Question: Except my main activity, I need all my remaining activities not being fullsized. So on each 'onCreate' I run the following snippet:
'''
final Display display = getWindowManager().getDefaultDisplay();
final Point size = new Point();
display.getSize(size);
final WindowManager.LayoutParams params = getWindow().getAttributes();
params.height = (int) (size.y * 0.6);
params.width = (int) (size.x * 0.9);
'''
This works right, Activity window is resized and centered in the screen, so now I have this activity on top and the main activity (which started this second) in background - but even this one is smaller in size, the remaining unused screen layout is totally opaque.
My goal is to make the unused space by the second window transparent, or at least blurred, I know this is made with the 'setAlpha' property, but I can't figure out how to set it to that unused layout of my second activity.
Visually, I mean this effect:

How to do that? Is that even possible?
Thanks!
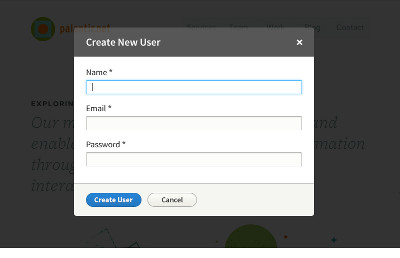
Answer: Apply below theme to the second Activity in manifest.xml file:
'''
<style name="TransparentTheme" parent="android:Theme.Light">
<item name="android:windowIsTranslucent">true</item>
<item name="android:backgroundDimEnabled">true</item>
</style>
'''
AndroidManifest.xml:
'''
<application>
<activity
android:name="second Activity"
android:theme="@style/TransparentTheme" >
</activity>
</application>
'''